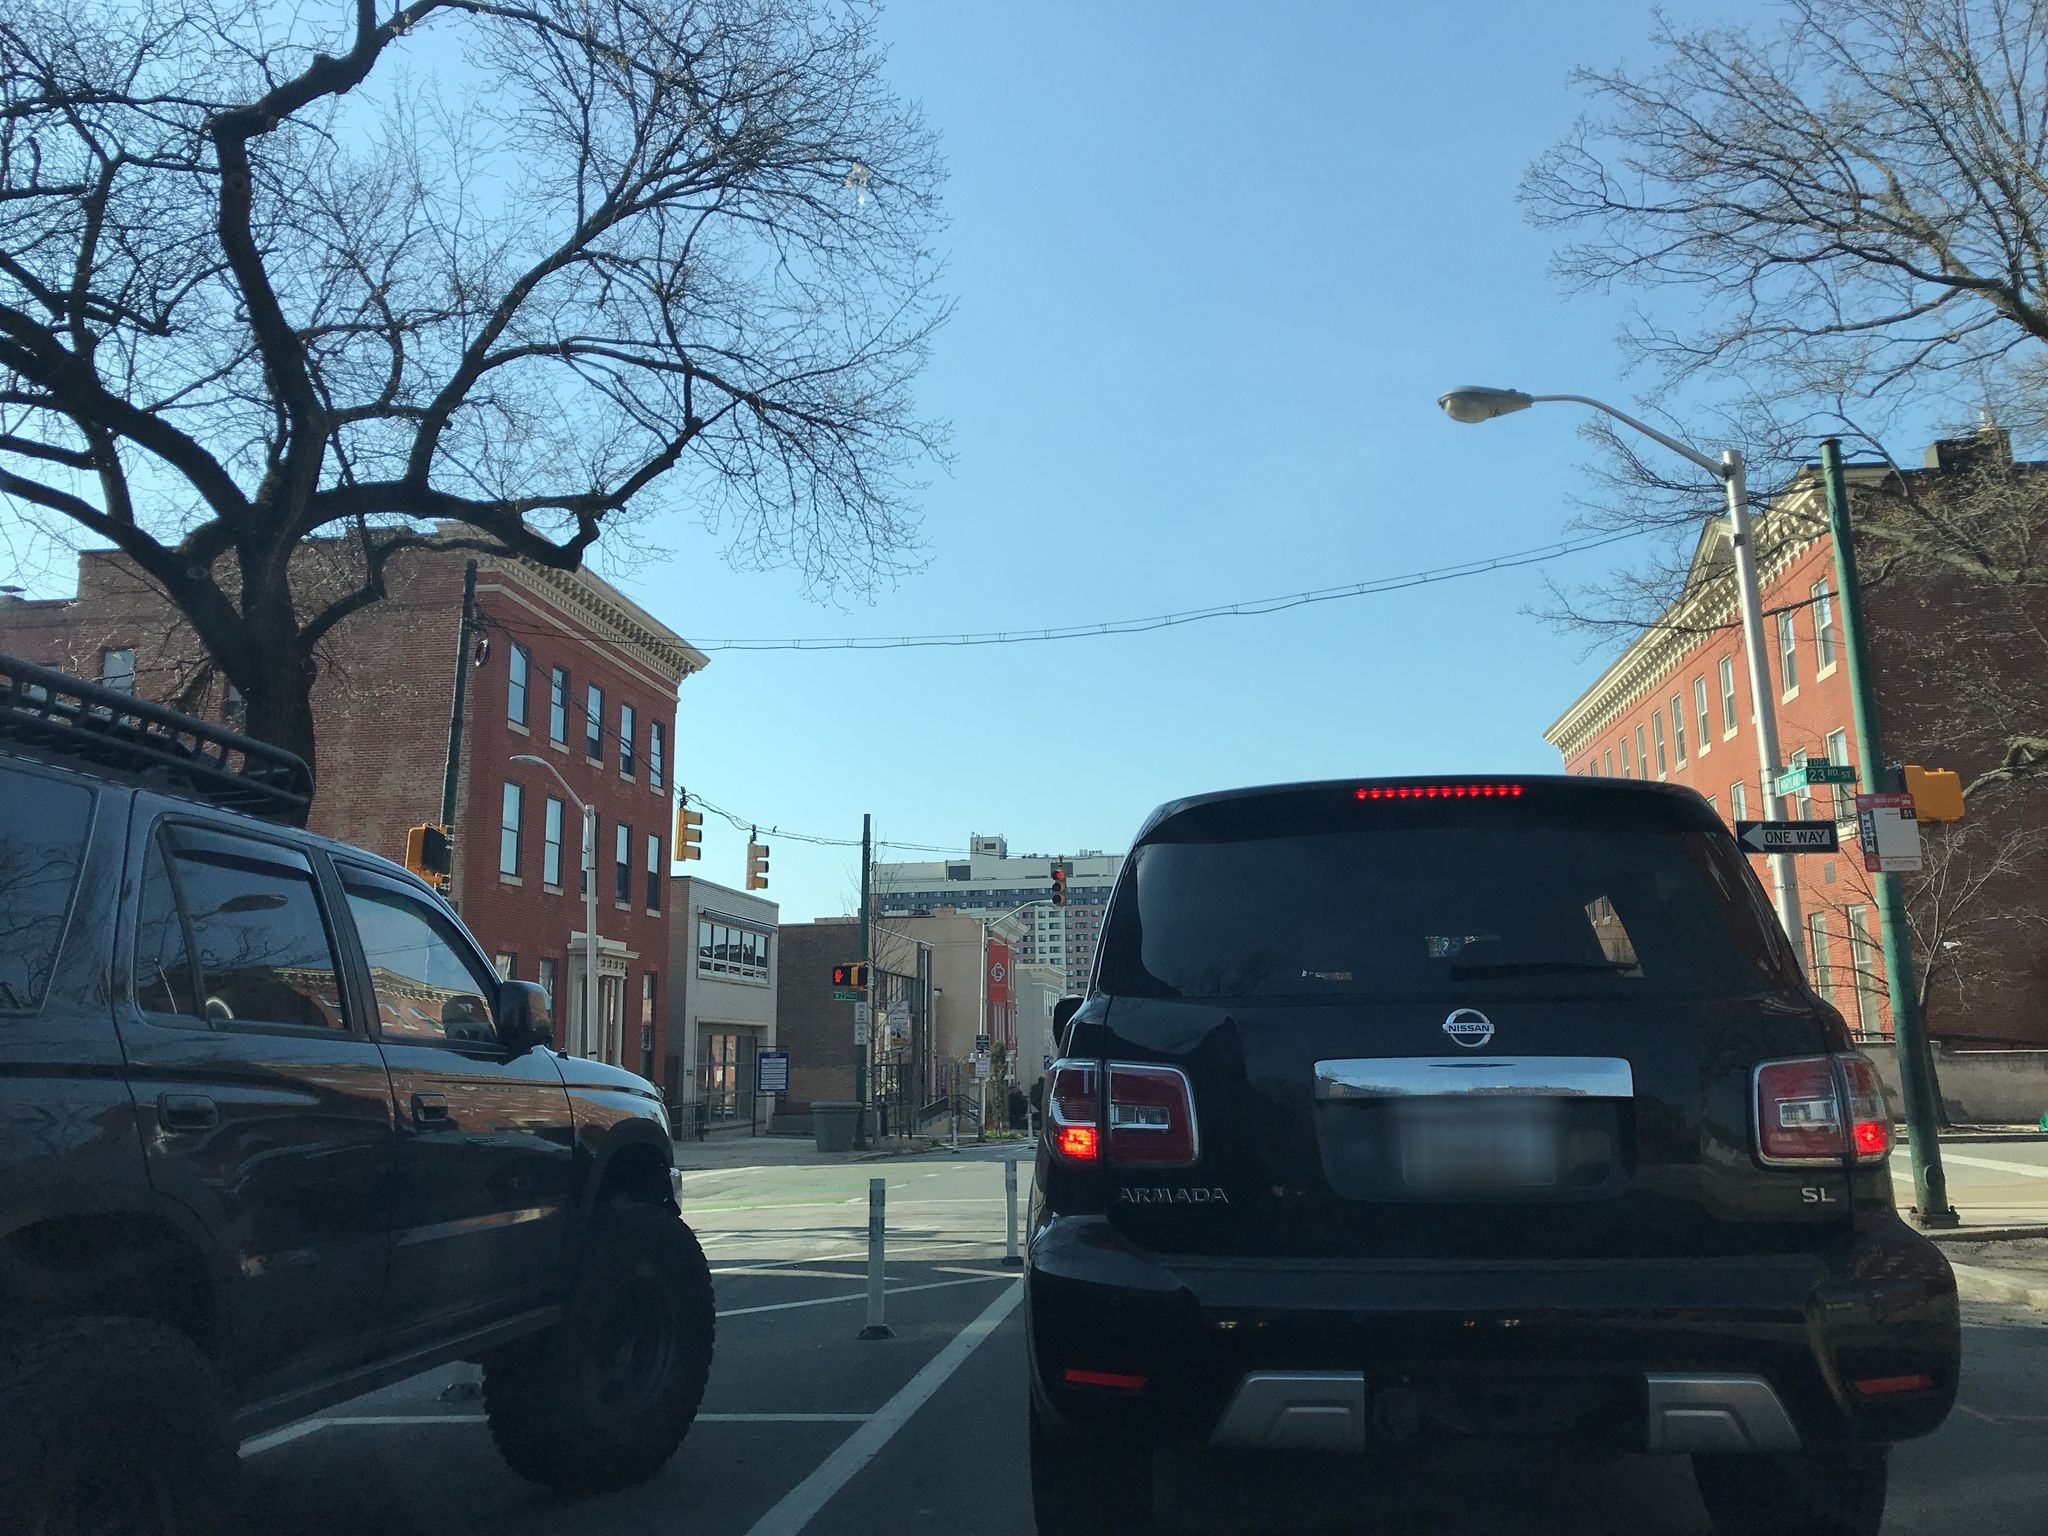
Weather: snowy
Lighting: dusk/dawn
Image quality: good
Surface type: walking surface
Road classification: secondary
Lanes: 2
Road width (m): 2.0
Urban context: urban centre
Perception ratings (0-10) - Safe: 8.62, Lively: 6.72, Beautiful: 4.01, Boring: 4.8, Depressing: 1.2, Wealthy: 1.89